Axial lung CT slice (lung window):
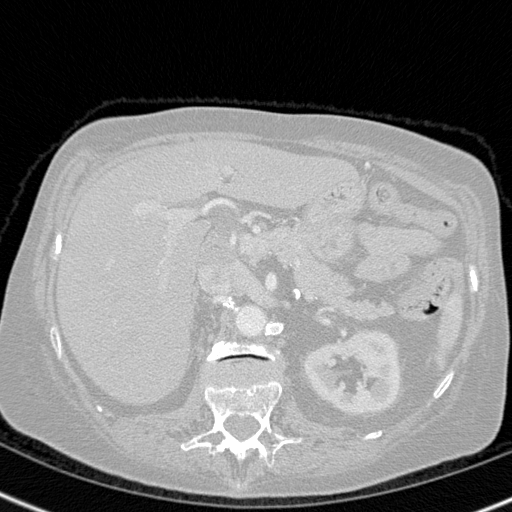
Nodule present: no